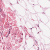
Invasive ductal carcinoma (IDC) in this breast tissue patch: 0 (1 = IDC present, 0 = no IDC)